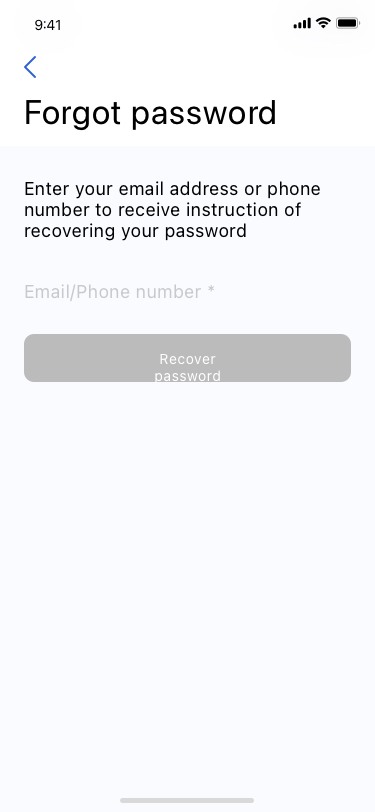
Text in this UI design:
Forgot password
Enter your email address or phone
number to receive instruction of
recovering your password
Email/Phone number *
Recover password